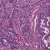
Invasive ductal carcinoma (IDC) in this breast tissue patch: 1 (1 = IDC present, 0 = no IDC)